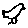
Label: bird